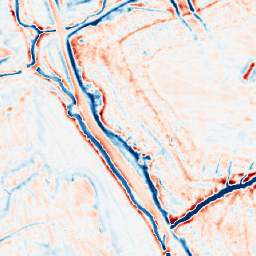
Category: edge_preserving
Decomposition family: bilateral
Decomposition parameters: d: 15
sigma_color: 150
sigma_space: 50
Upsampling method: area
Upsampling parameters: scale: 2
Upsampling scale: 2